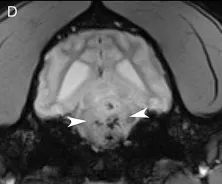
Transverse T2*W image There is a large, strongly contrast-enhancing intra-axial mass [white arrowheads, ] expanding the brainstem with resultant perilesional edema [black arrowhead,. Note the multiple regions of the signal void within the mass in (D). The lateral ventricles are mildly asymmetrically dilated in (B-F).
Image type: radiology (mri)